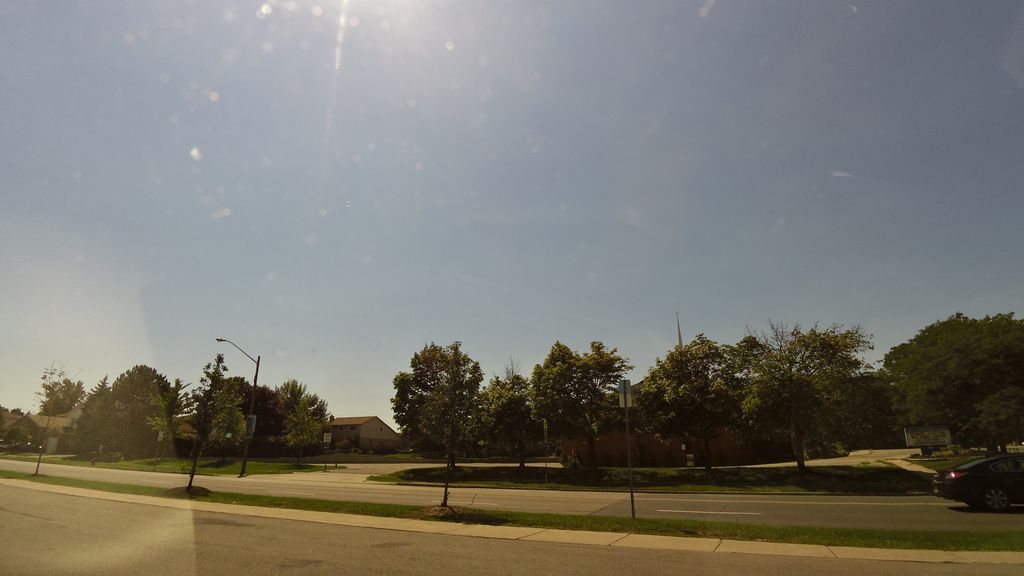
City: hamilton